Question: My site has fixed width layout. I mean i'm not using responsive layout.
So I removed bootstrap-responsive.css file.
But it looks like bootstrap has some bug in the footer background while using fixed width layout.
I mean check this snapshot.

Can someone tell me how to fix that issue?
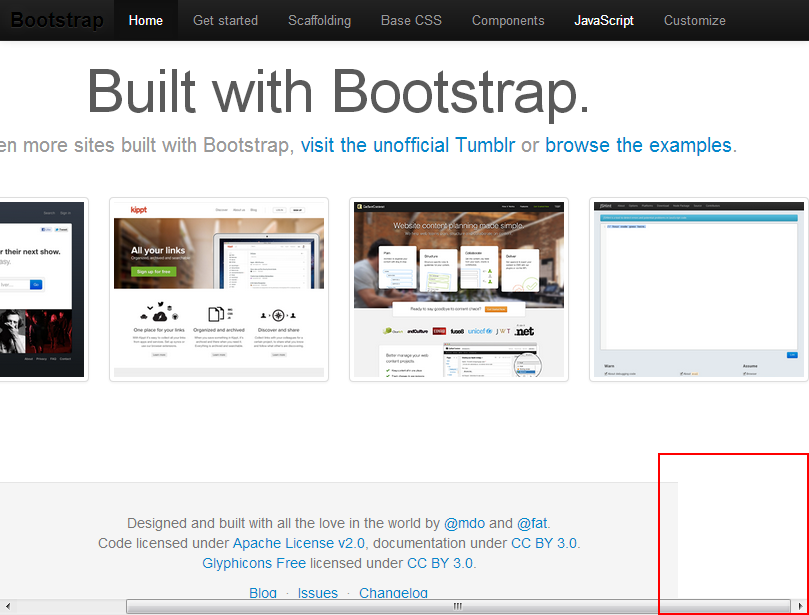
Answer: Based on the scrollbar at the bottom, it seems that your window size is less than the page size, since you removed the responsiveness. Based on a quick test on the Bootstrap doc, I think that you can fix this by adding 'width:100%;' to the body tag. Everything is just set to fill the item containing it and nothing else has a width set (even the body tag by default). This should stretch the page to wrap around all elements instead of just filling the window.
UPDATE: CSS should be 'min-width:960px'. Naturally, in other instances you would want to change this minimum width value, but for the Bootstrap CSS without responsiveness, this is the base grid system width.